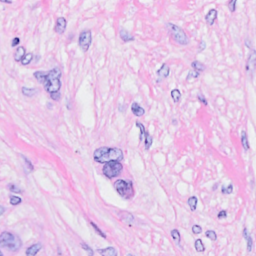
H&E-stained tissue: Breast